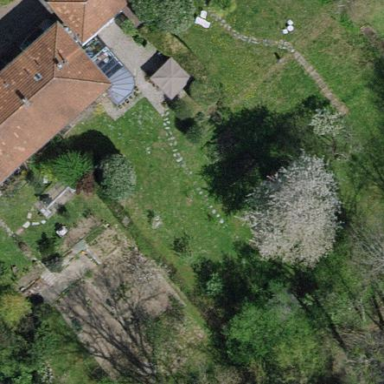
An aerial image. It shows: Garden surrounded by fence.